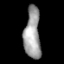
Tissue: lung
Cell type: Endothelial cells
Senescence score: 0.5427
Nuclear area (px): 816
Mean DAPI intensity: 157.338